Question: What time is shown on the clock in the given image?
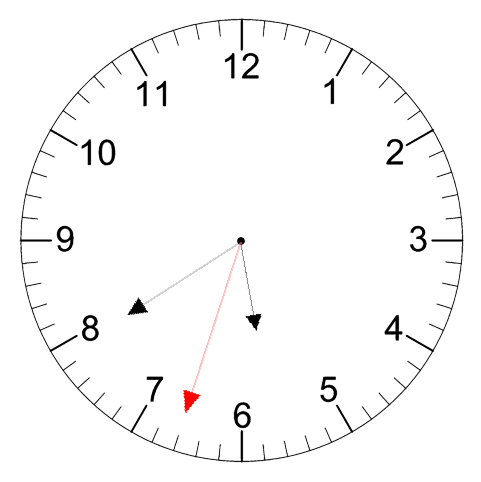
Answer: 05:39:33